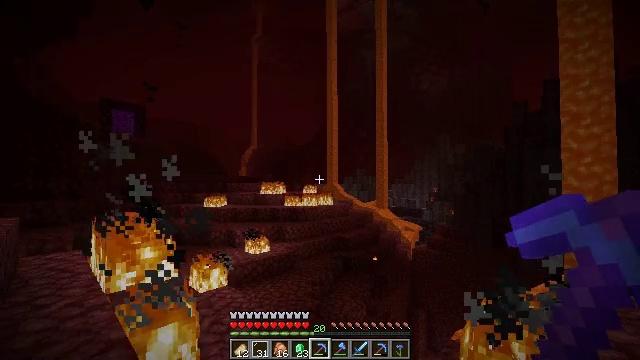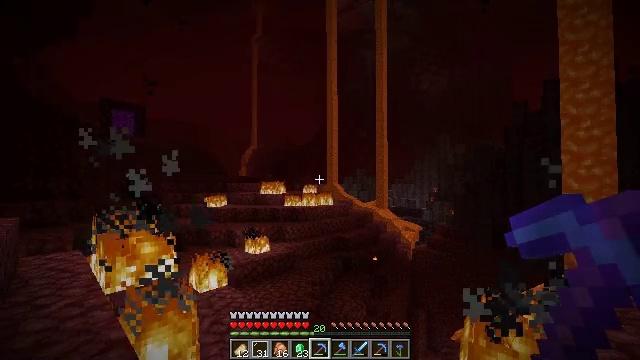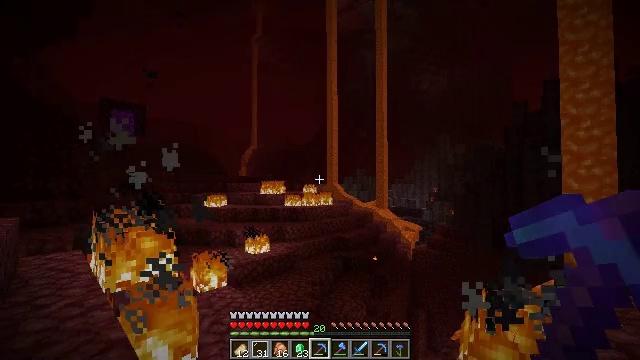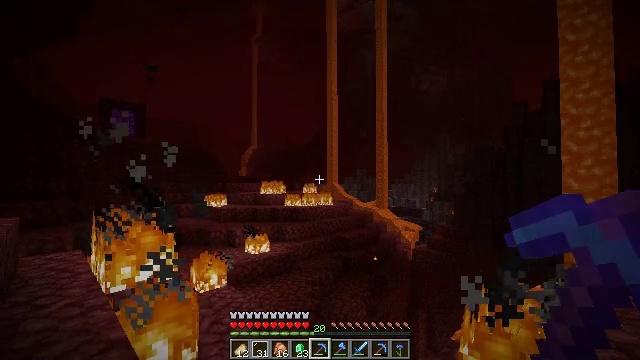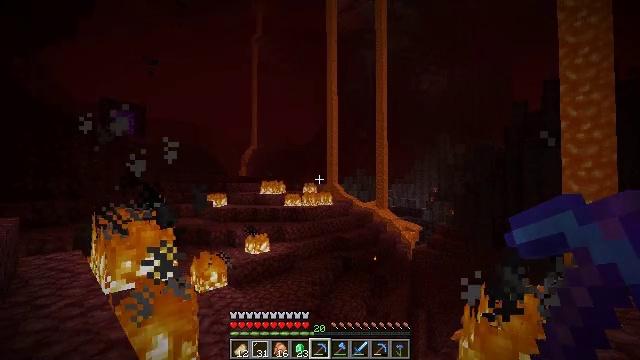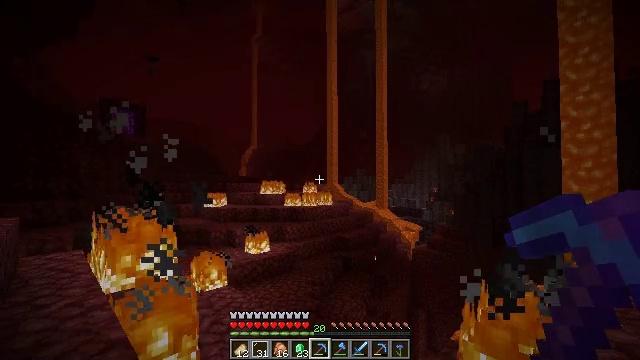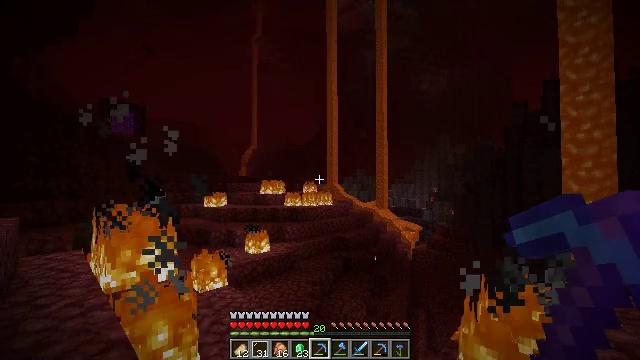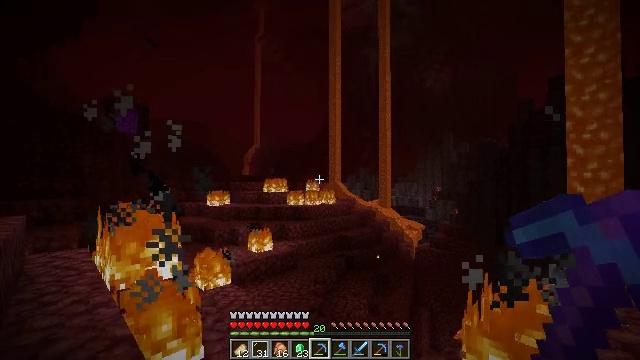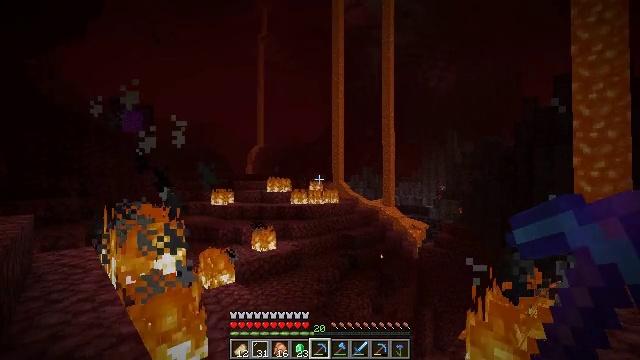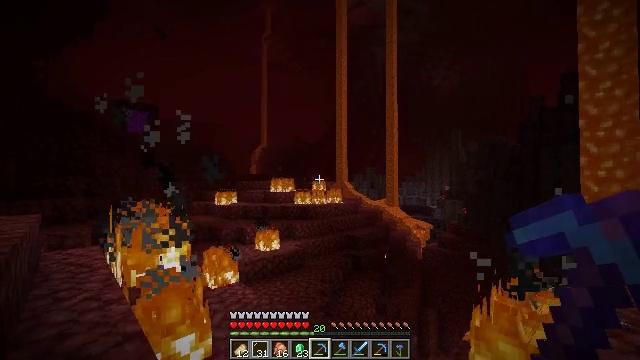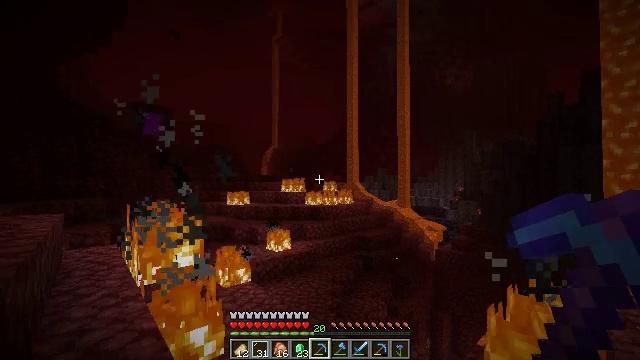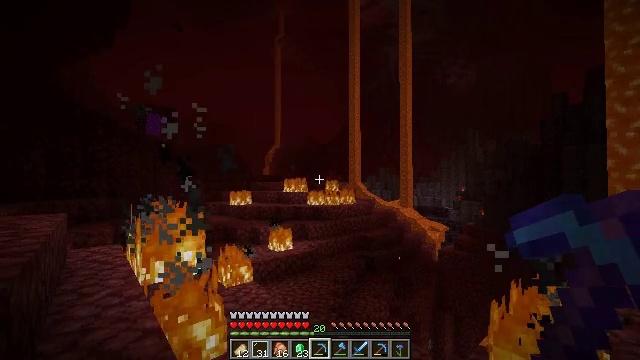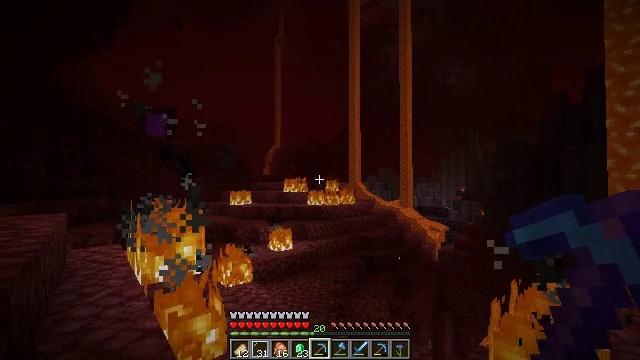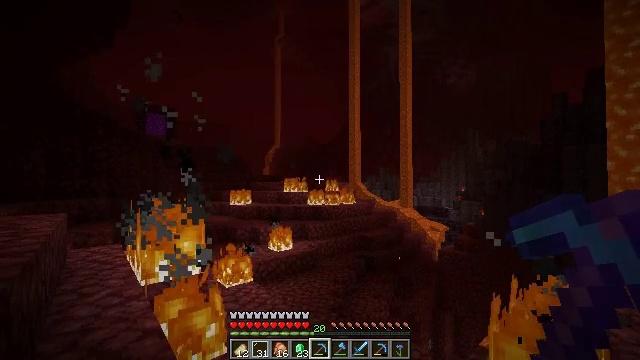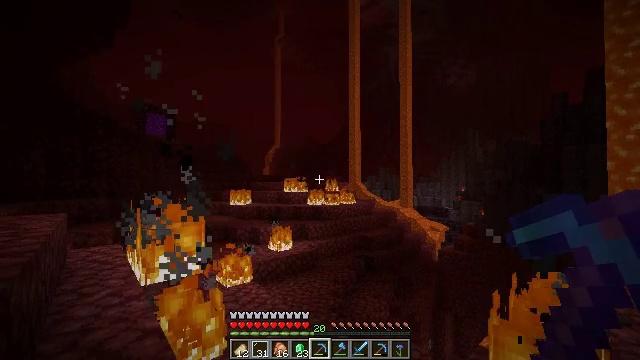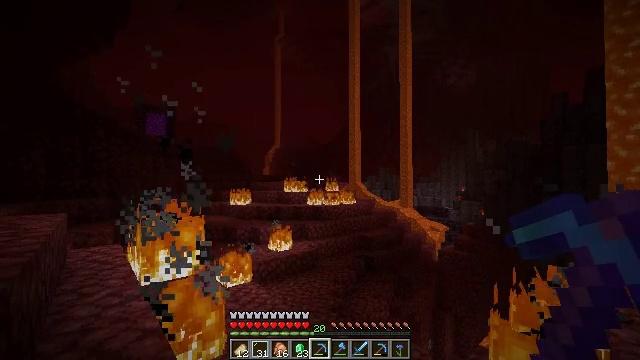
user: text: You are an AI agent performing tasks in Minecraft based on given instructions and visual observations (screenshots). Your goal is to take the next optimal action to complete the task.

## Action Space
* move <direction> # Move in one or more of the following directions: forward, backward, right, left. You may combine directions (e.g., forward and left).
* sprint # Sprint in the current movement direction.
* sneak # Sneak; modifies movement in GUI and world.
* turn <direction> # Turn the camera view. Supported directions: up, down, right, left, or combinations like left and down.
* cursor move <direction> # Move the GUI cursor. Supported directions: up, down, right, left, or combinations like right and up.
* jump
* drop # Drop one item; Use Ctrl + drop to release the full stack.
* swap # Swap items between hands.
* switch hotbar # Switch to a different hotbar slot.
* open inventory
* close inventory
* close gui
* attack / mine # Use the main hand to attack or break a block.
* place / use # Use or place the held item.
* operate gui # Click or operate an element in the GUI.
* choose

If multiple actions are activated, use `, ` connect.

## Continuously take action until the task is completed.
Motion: motion action
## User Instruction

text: Collect nether gold ore blocks.
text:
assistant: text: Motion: no_op
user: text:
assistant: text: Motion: no_op
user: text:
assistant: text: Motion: no_op
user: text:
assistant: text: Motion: no_op
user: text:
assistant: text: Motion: no_op
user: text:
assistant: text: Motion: no_op
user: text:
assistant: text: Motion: no_op
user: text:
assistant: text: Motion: no_op
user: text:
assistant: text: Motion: no_op
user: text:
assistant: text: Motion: turn left
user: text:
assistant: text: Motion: no_op
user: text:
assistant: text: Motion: no_op
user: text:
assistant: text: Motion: no_op
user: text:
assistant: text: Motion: no_op
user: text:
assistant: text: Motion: no_op
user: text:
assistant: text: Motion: no_op
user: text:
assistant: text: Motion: no_op
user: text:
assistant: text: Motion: no_op
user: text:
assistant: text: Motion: turn left
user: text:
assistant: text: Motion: turn left
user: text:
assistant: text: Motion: turn left and up
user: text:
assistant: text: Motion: turn left and up
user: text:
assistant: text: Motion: turn left
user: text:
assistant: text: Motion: turn left
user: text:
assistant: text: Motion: turn left
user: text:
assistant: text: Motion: turn left
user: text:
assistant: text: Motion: no_op
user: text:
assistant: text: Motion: no_op
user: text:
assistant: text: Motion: no_op
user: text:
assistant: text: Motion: no_op